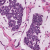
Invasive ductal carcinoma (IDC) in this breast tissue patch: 1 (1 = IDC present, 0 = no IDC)